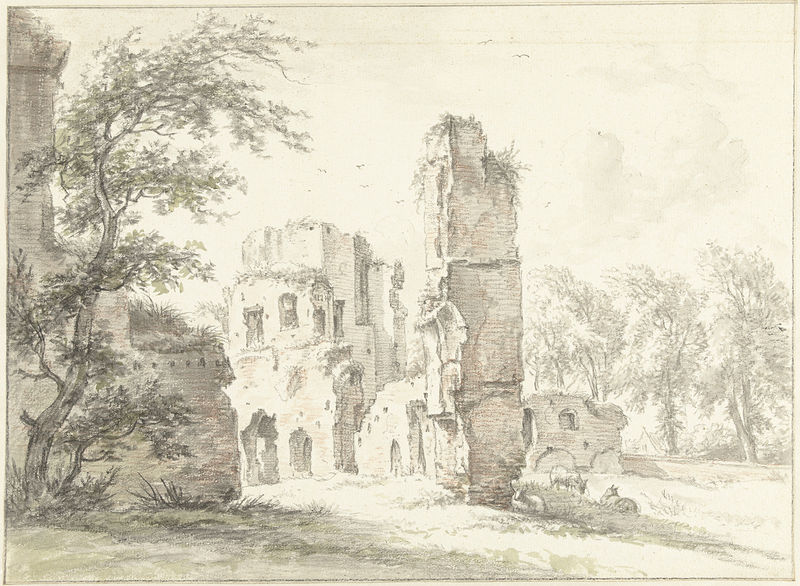
Titel: Ruïne van Rijnsburg
Künstler: Egbert van Drielst
Standort: Amsterdam
Institution: Rijksmuseum
Schlagwörter: baum, himmel, laub, schatten, wolken, aquarell, bäume, landschaft, fenster, grau, weiss, zeichnung, gras, haus, tiere, wiese, stein, vögel, wind, kirche, pferde, turm, bogen, mauer, grafik, grasen, tor, ruine, rinder, burg, druck, bewachsen